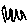
Label: zigzag